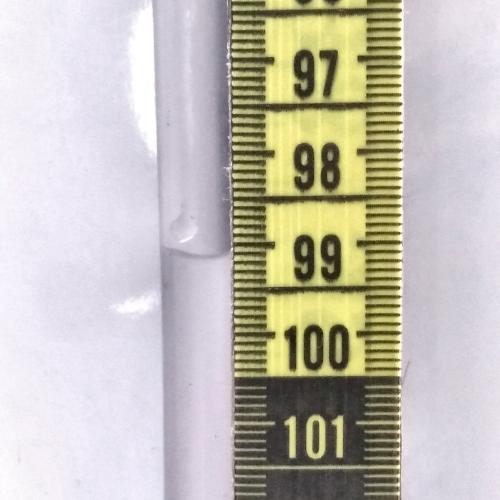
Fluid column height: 99.1 cm